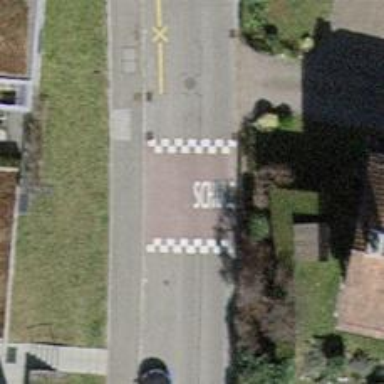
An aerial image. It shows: Red traffic calming table.